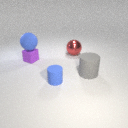
small purple rubber cube below large blue rubber sphere